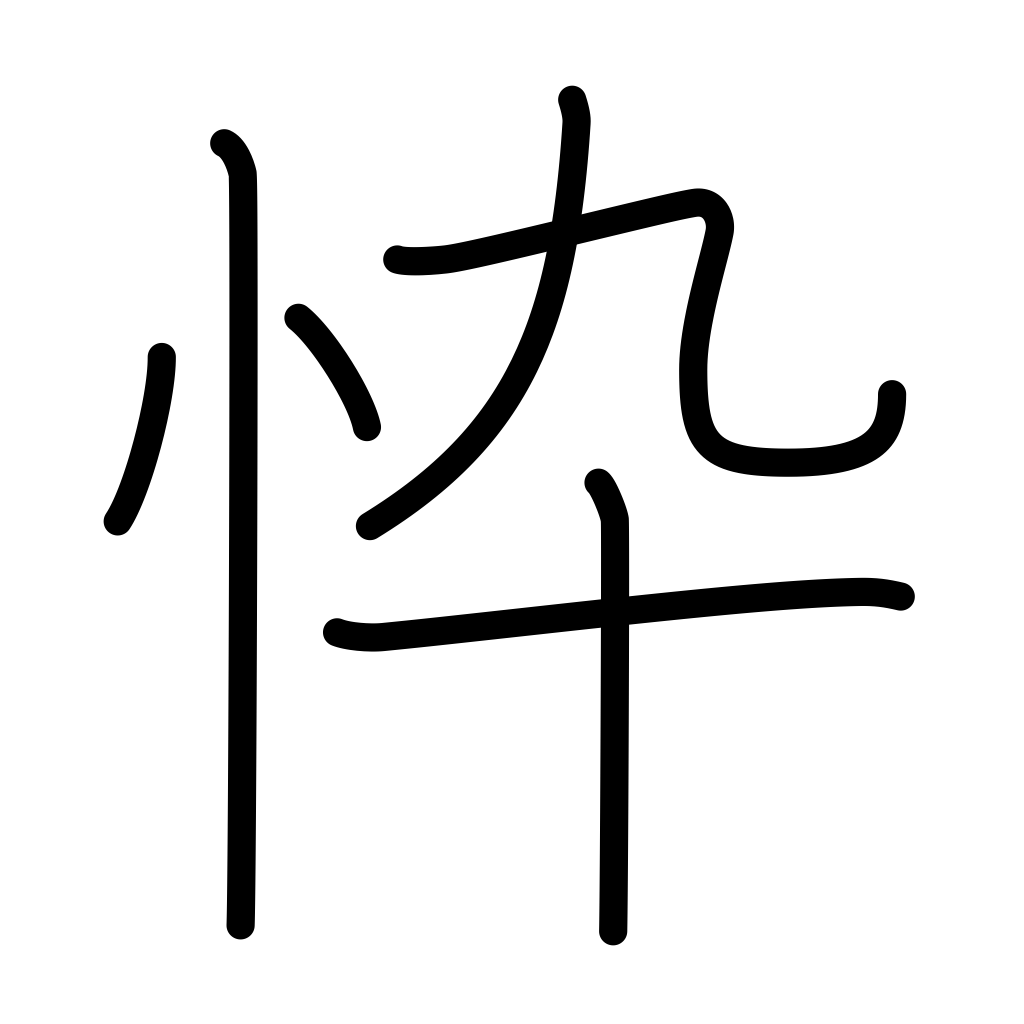
Meaning: suffer, become emaciated, haggard